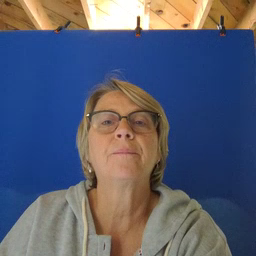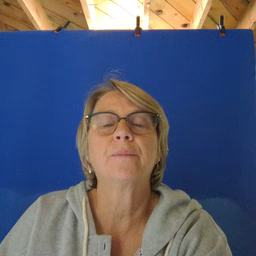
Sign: black